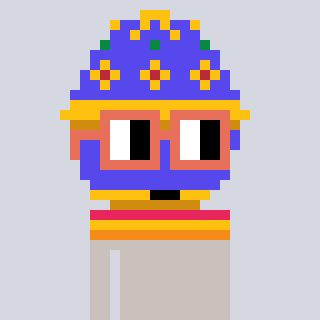
a pixel art character with square orange glasses, a faberge-shaped head and a foggrey-colored body on a cool background